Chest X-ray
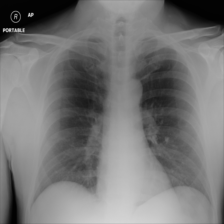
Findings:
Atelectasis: negative
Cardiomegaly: negative
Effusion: negative
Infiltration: negative
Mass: negative
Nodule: negative
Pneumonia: negative
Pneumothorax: negative
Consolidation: negative
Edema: negative
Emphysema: negative
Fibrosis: negative
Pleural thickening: negative
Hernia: negative